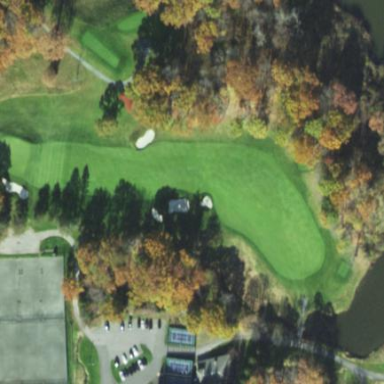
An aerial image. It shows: Grassy area designated as golf fairway.